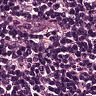
Metastatic tissue present: no